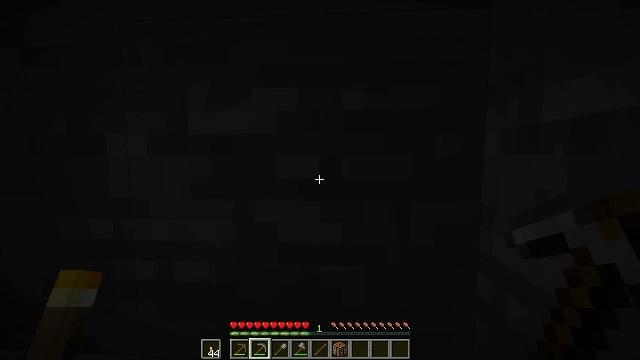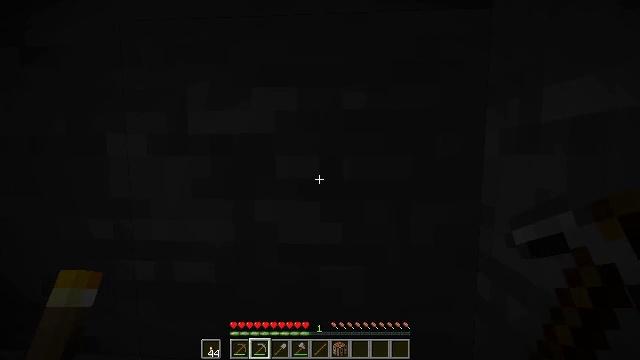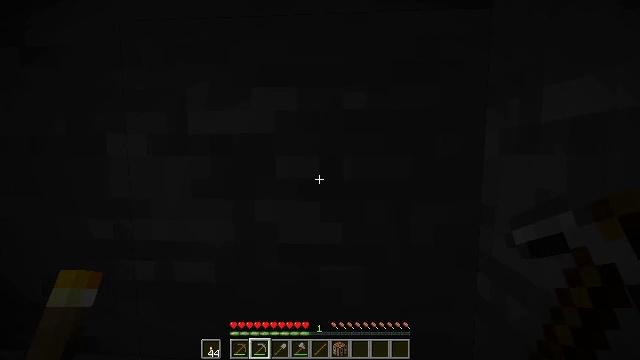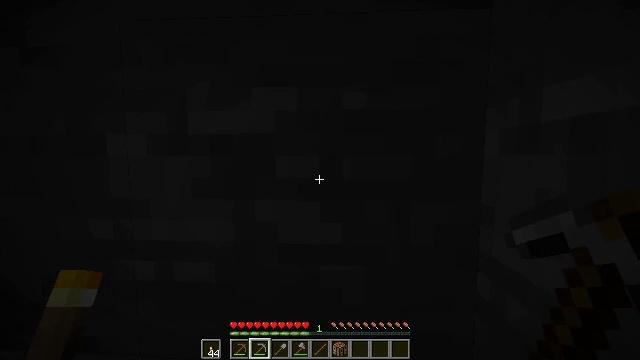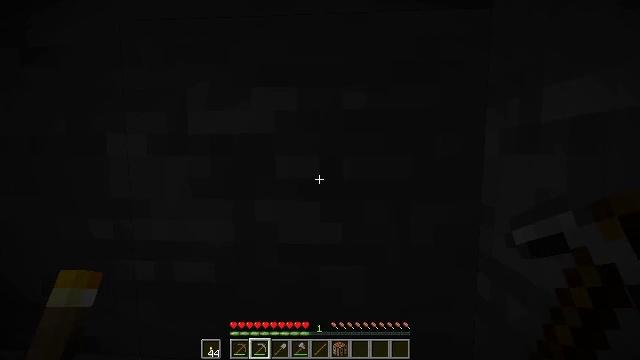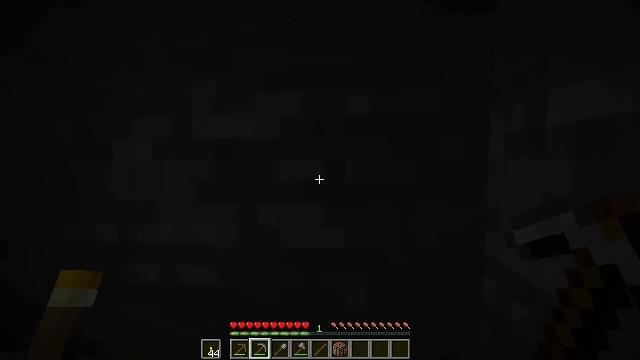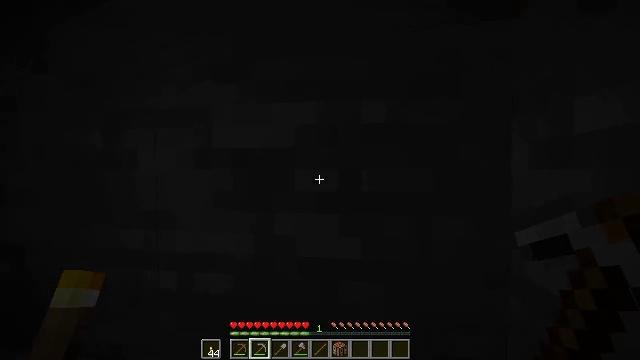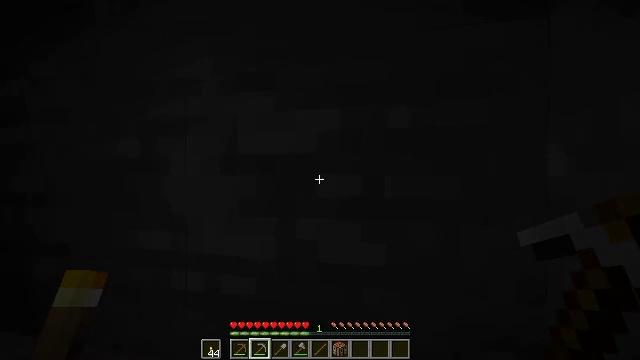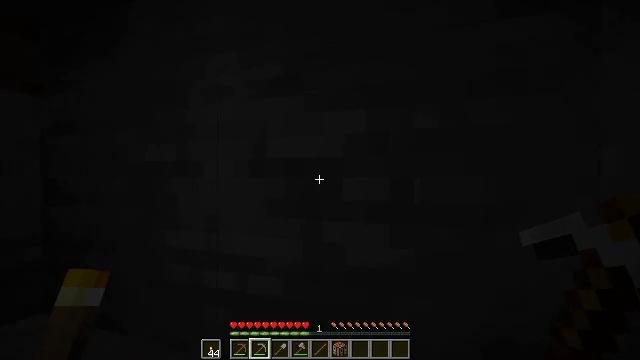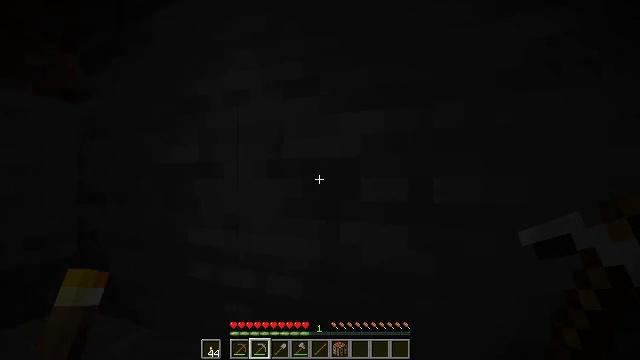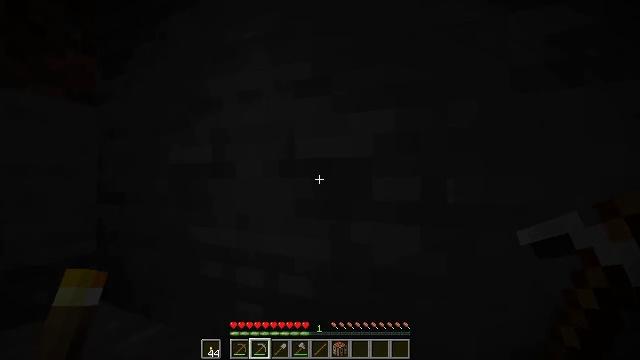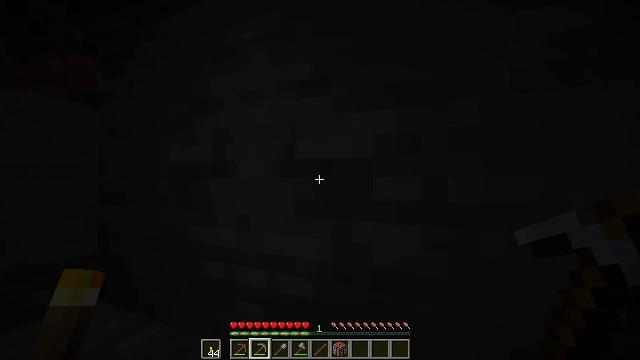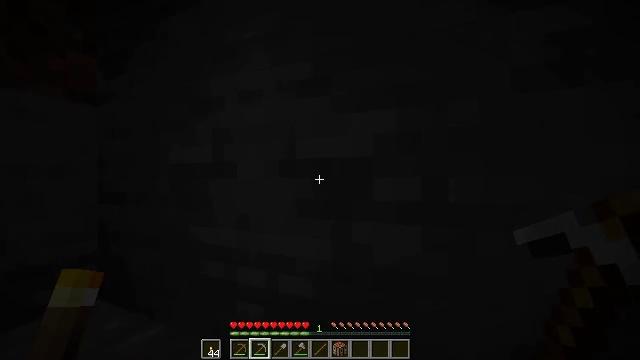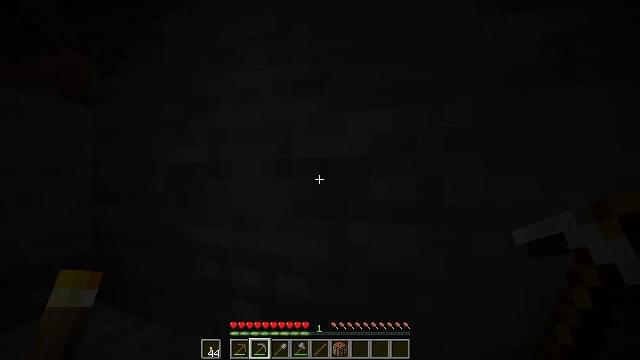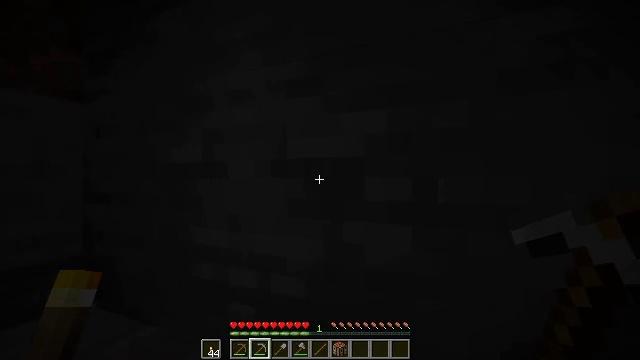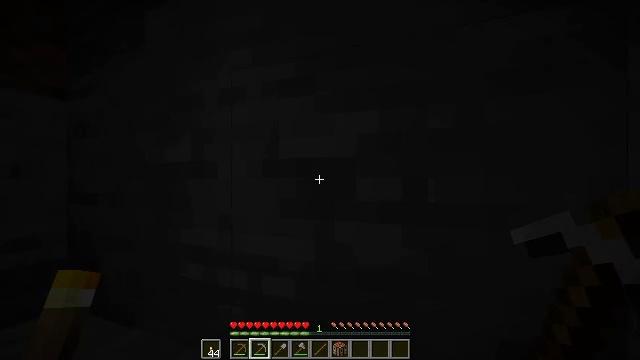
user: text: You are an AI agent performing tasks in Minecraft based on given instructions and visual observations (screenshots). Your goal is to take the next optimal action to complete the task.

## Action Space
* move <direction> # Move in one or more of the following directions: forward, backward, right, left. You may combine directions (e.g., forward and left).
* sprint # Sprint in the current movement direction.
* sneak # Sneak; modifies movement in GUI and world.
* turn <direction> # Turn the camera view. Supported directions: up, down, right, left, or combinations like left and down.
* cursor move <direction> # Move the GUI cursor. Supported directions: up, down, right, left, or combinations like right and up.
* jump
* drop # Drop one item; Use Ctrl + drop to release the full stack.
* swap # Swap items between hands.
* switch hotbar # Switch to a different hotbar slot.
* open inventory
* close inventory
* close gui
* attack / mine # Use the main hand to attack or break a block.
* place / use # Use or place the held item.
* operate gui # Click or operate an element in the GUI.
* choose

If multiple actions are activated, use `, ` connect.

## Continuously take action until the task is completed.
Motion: motion action
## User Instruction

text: Gather stone by using a pickaxe.
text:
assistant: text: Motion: no_op
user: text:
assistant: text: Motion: no_op
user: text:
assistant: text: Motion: no_op
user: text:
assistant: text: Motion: no_op
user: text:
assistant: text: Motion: no_op
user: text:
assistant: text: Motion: turn left and up
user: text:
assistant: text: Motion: turn left and up
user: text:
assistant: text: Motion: turn left
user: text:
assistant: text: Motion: turn left
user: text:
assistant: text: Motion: turn left
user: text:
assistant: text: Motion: no_op
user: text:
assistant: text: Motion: no_op
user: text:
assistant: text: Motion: no_op
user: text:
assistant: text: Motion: turn right
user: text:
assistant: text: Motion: turn right
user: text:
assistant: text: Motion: no_op
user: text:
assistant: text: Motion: no_op
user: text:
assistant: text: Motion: no_op
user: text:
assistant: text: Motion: no_op
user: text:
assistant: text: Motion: turn right
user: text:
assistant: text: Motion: turn right
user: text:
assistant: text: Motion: turn right
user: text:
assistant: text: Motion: no_op
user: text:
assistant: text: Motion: no_op
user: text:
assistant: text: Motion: no_op
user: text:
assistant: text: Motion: turn right
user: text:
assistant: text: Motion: turn right
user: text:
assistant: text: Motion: no_op
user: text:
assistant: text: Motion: turn left
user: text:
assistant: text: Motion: no_op